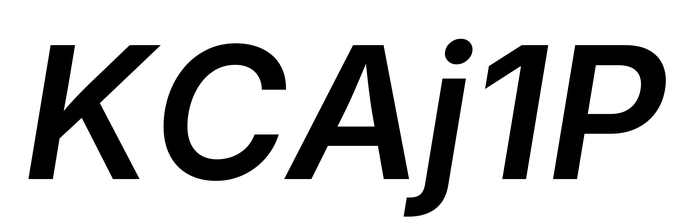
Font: Inter-Italic_SemiBold_Italic